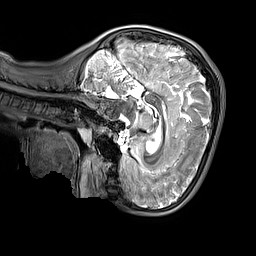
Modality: T2w
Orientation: sagittal
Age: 10
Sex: female
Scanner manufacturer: siemens
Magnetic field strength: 3 T
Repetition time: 3.2 s
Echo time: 0.408 s